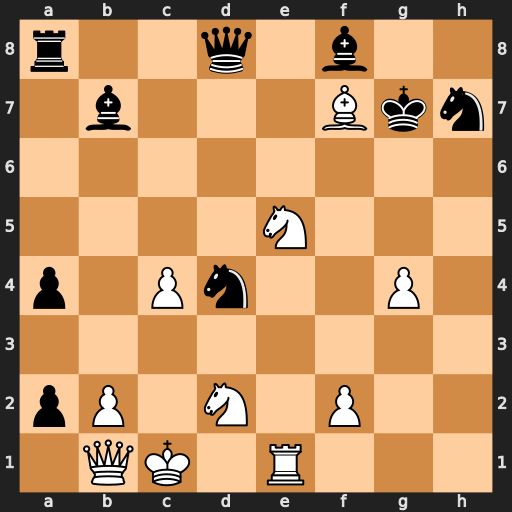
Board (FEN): r2q1b2/1b3Bkn/8/4N3/p1Pn2P1/8/pP1N1P2/1QK1R3
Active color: w
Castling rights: -
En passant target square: -
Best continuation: Qg6+ Kh8 Qg8#